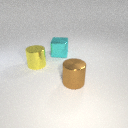
large brown metal cylinder in front of large yellow metal cylinder